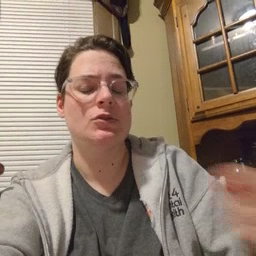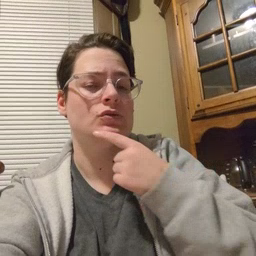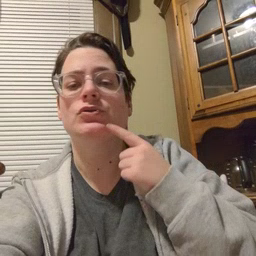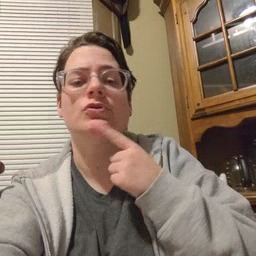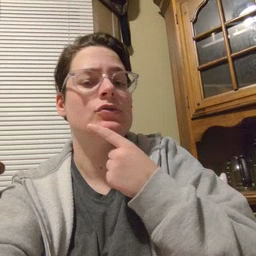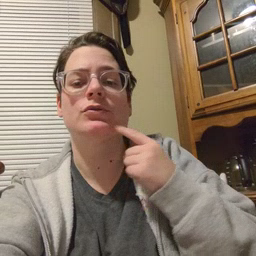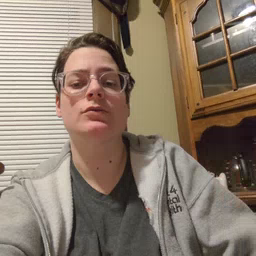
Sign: chin